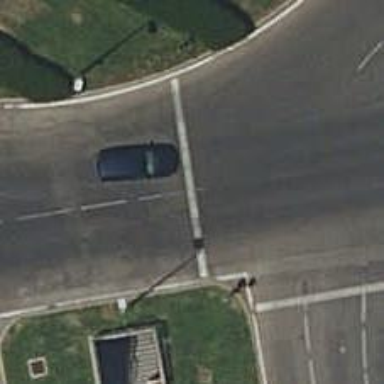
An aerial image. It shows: Road with traffic signals.